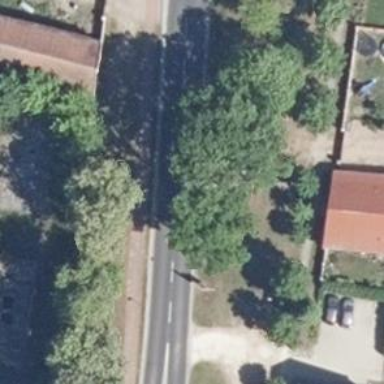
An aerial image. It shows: Primary highway with separate asphalt sidewalk.